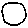
Label: circle